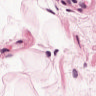
Metastatic tissue present: no